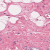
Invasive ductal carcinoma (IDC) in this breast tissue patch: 0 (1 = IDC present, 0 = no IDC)